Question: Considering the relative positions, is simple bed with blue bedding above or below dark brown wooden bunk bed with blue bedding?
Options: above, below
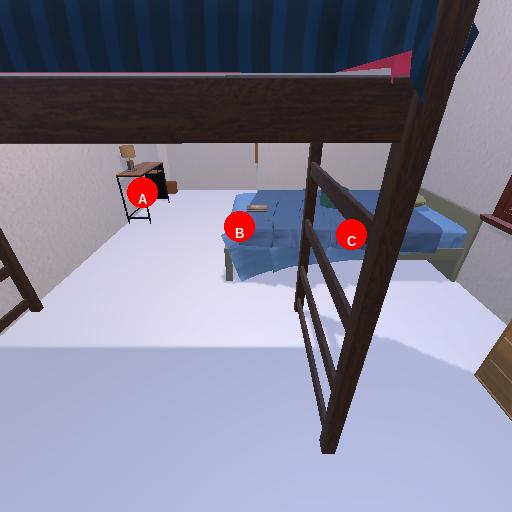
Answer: above